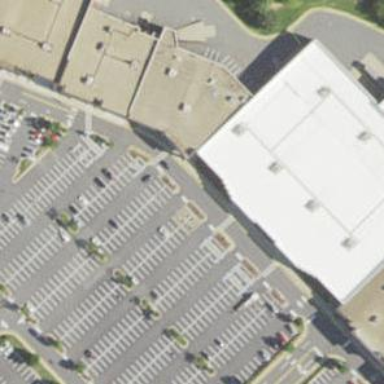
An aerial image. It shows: Parking space.